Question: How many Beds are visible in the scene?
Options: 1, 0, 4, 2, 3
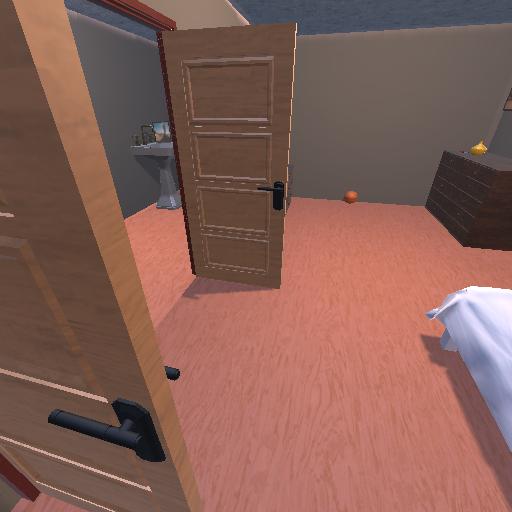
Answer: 1